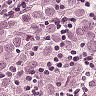
Metastatic tissue present: yes